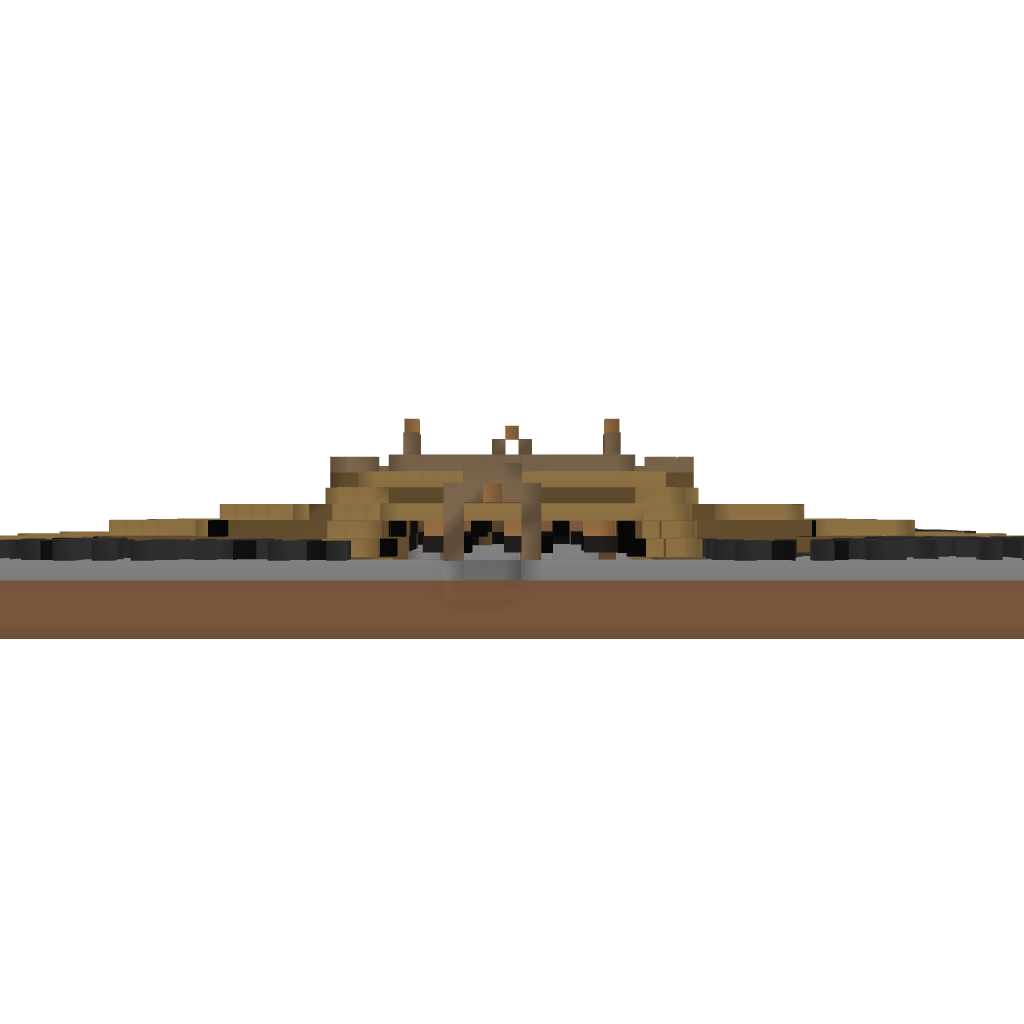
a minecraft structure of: Hyper Farm